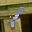
Label: 1